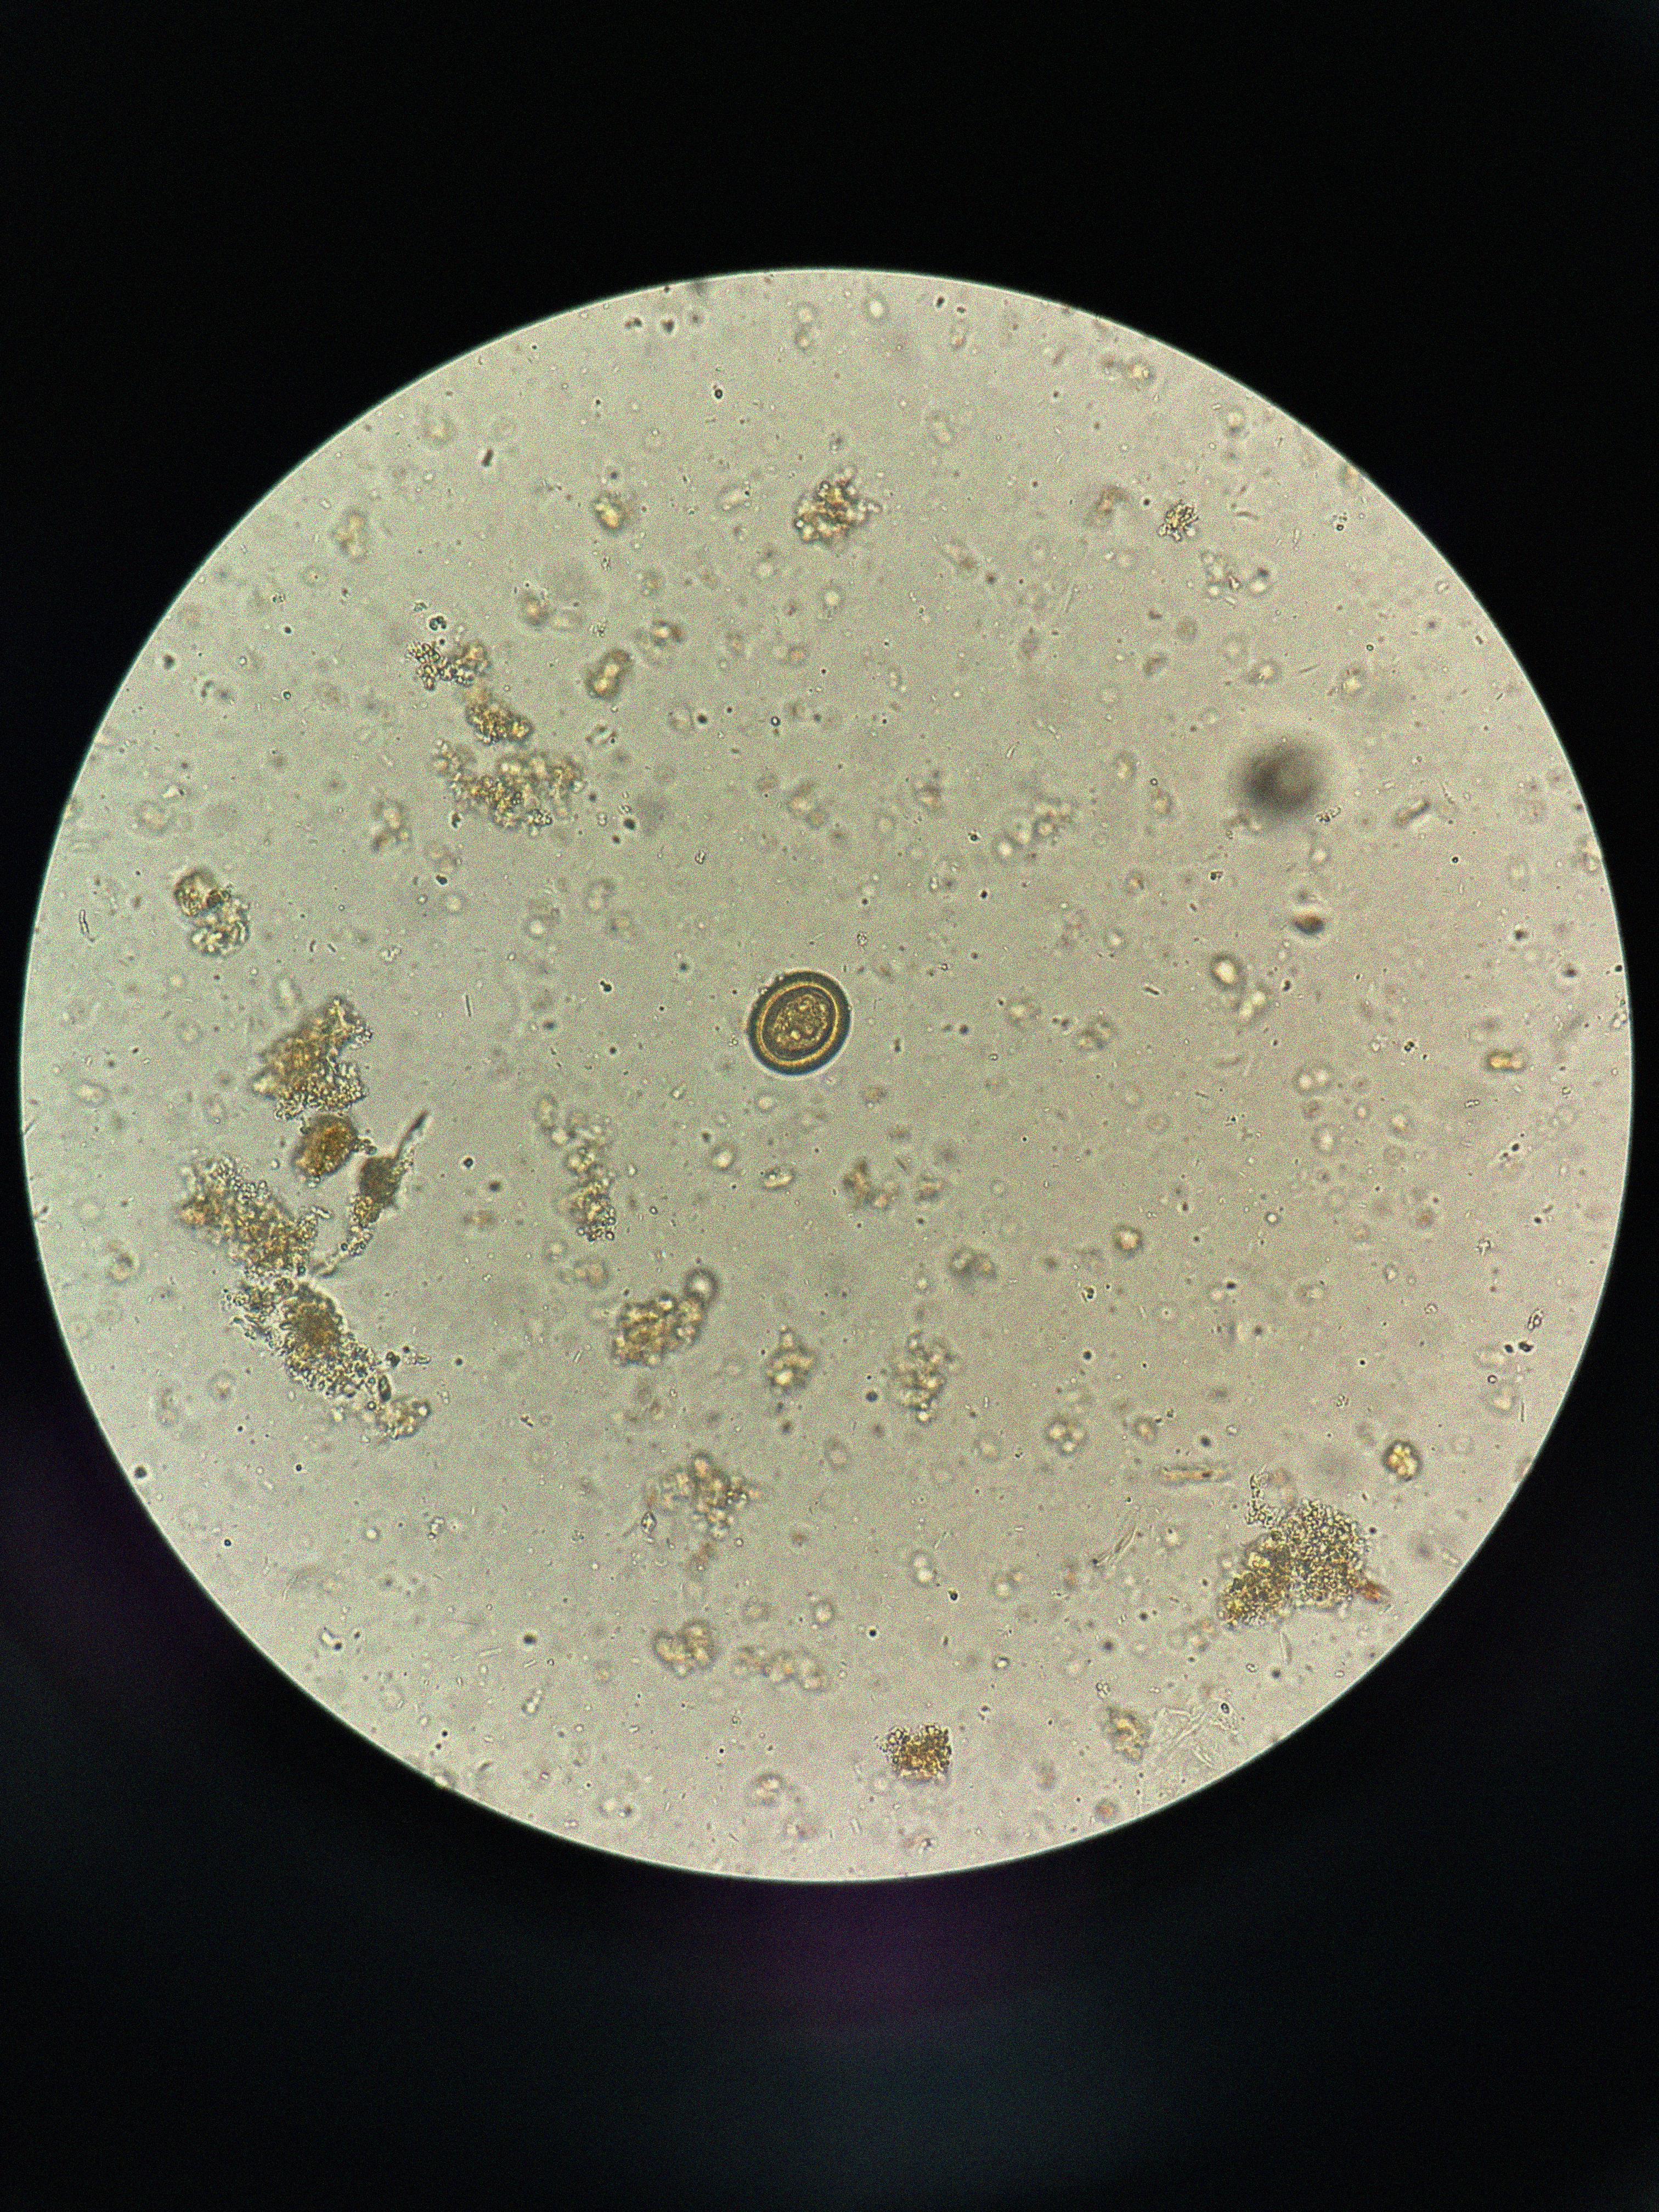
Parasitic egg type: Taenia spp. egg